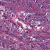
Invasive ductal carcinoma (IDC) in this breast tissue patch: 1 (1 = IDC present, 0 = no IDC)